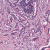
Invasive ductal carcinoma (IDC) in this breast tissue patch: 1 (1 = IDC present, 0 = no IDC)